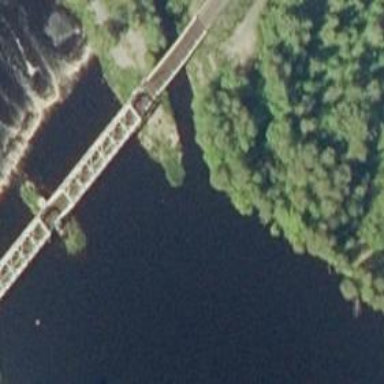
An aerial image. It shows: Man-made bridge.